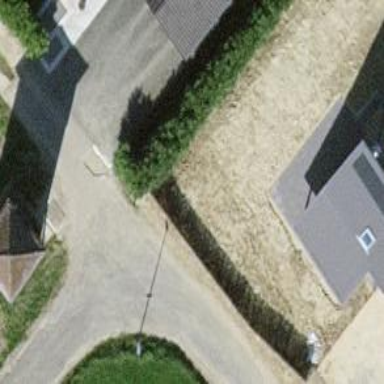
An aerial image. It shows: Hedge barrier.